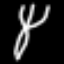
Label: fork